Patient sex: M
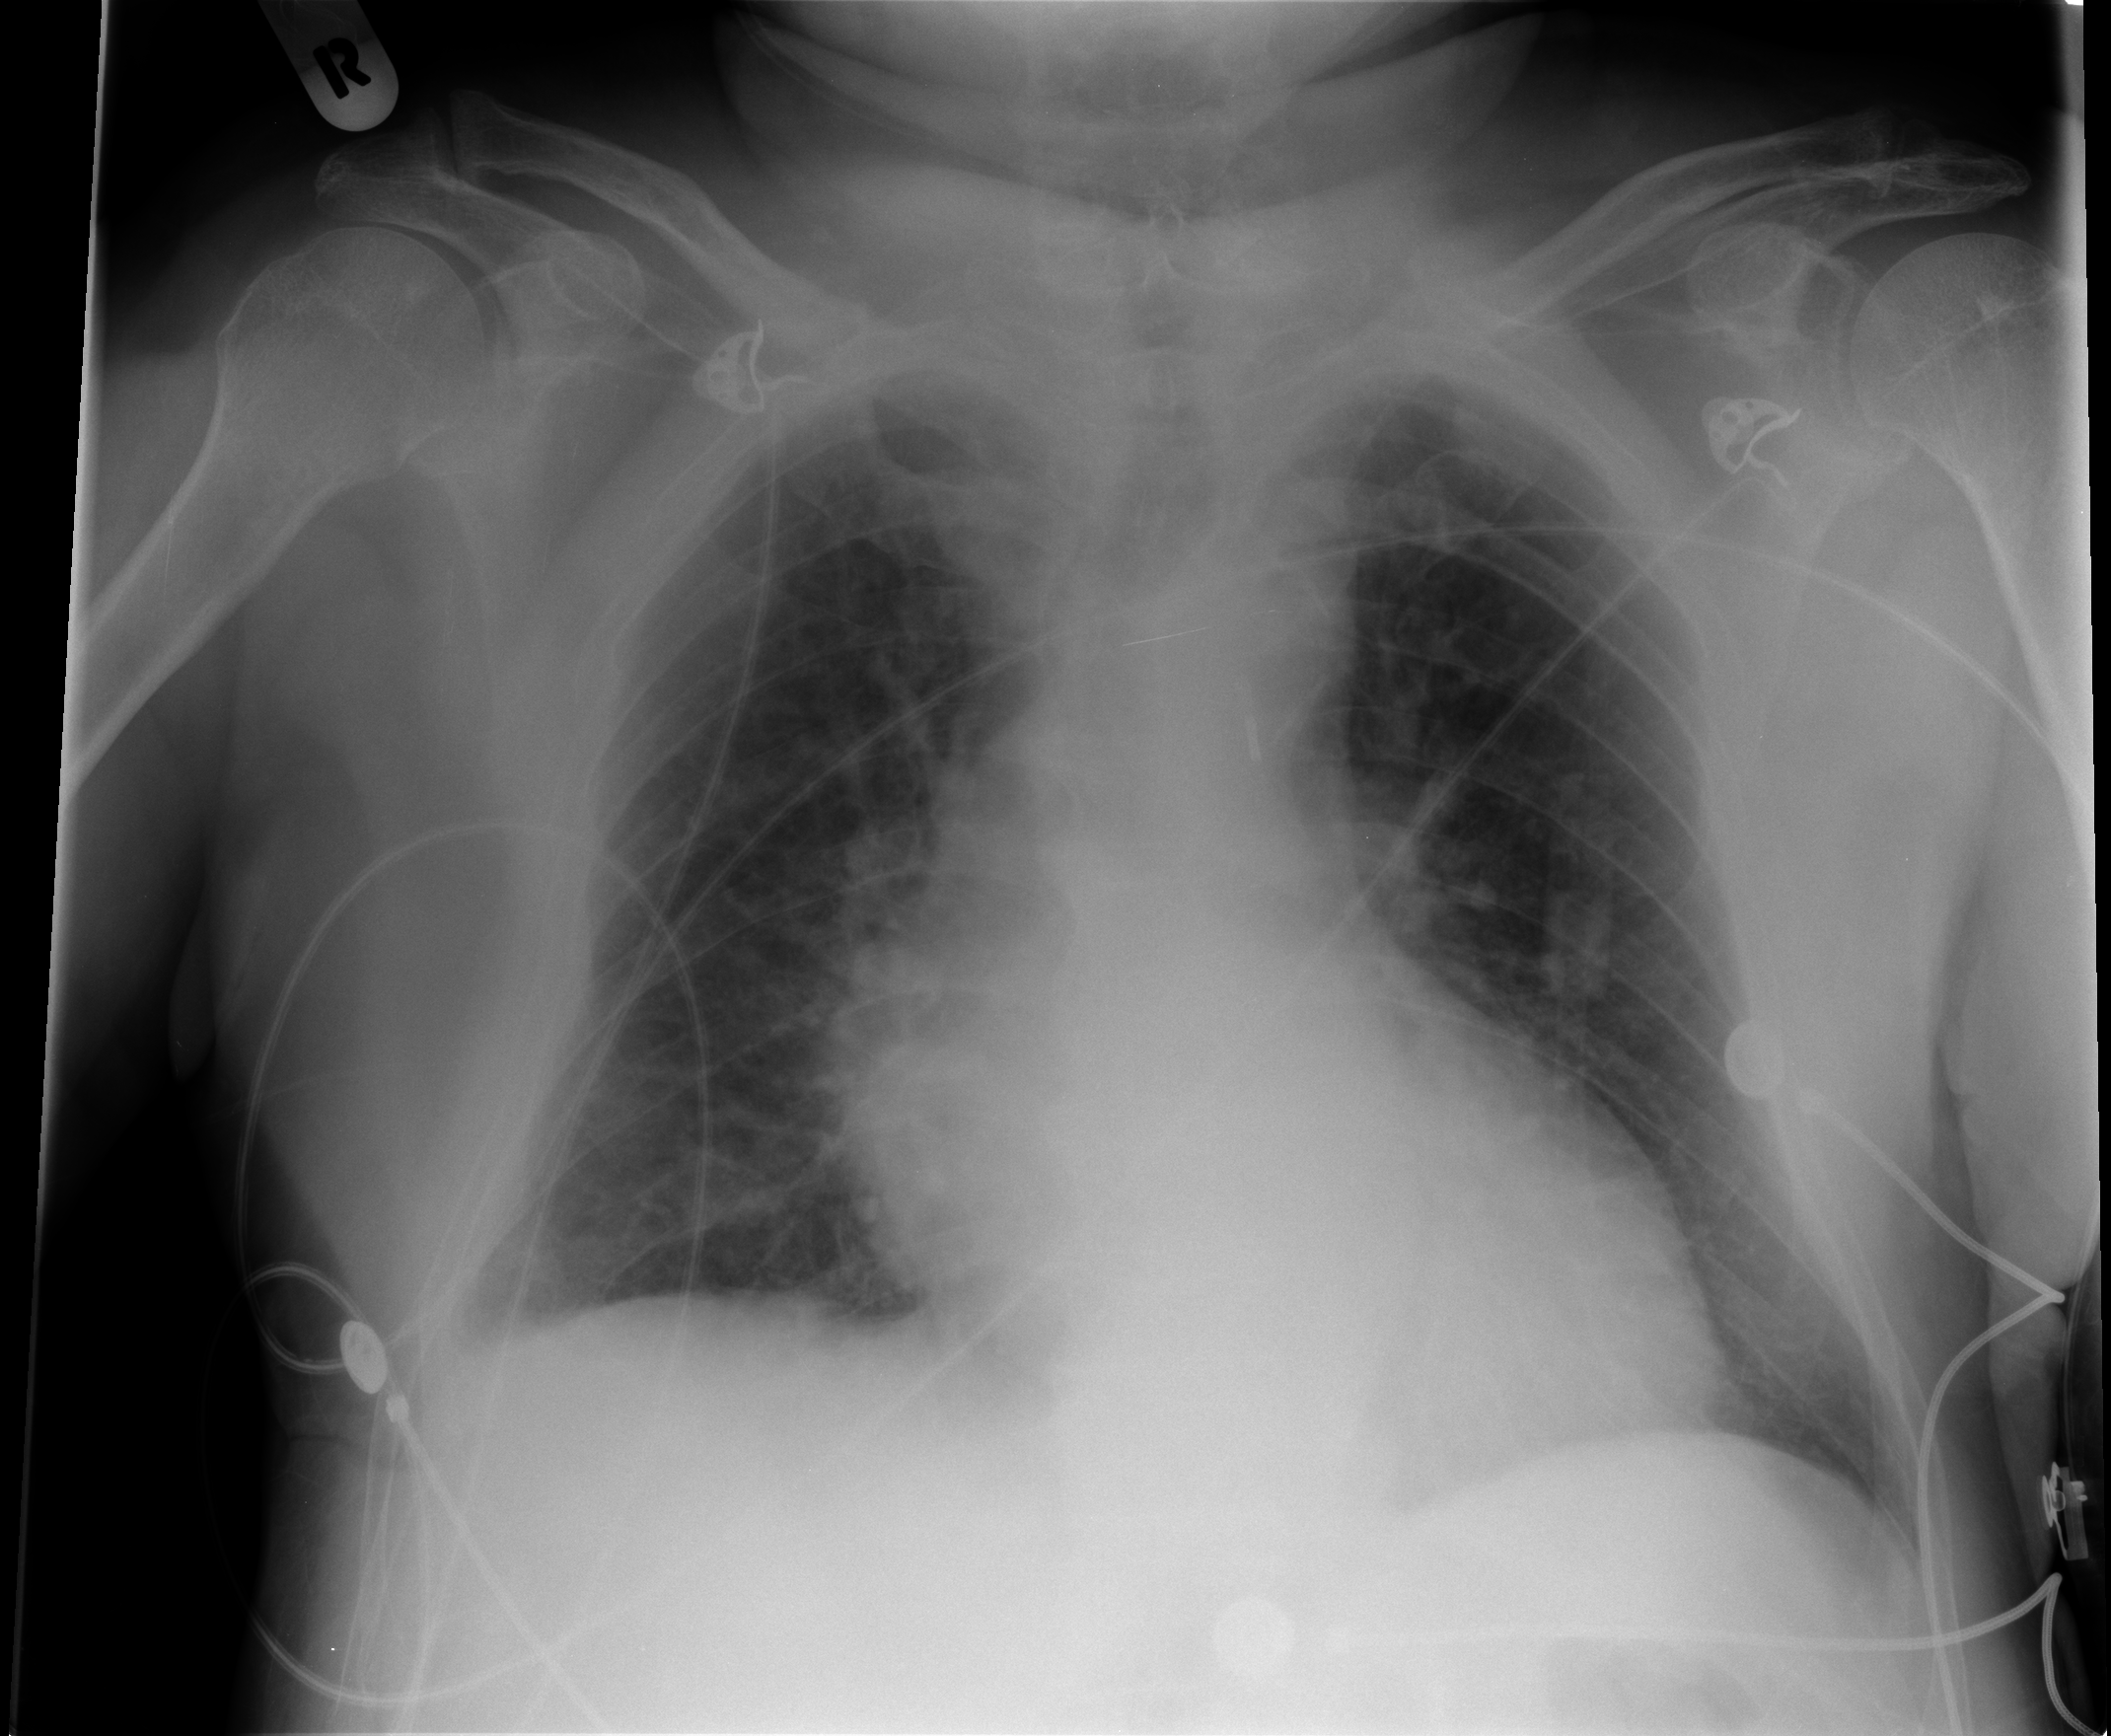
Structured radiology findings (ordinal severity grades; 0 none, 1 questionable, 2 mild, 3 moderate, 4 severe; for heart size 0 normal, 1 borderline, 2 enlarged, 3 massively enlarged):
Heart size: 2
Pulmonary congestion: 1
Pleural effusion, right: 1
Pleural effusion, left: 0
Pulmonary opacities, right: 0
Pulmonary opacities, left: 0
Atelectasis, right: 1
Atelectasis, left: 0